Contrast-enhanced CT slice 58 of 77
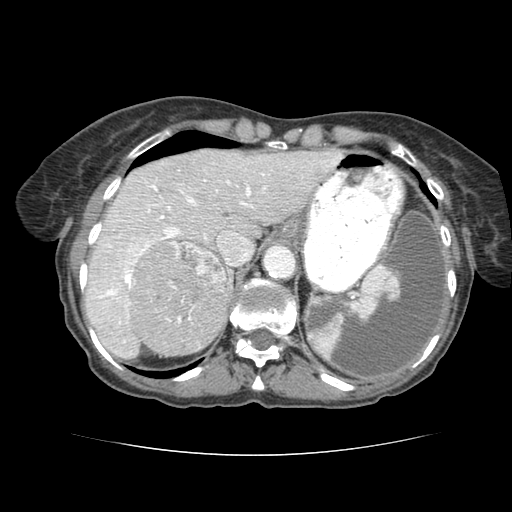
Segmented voxel counts for this case:
Liver: 838662 voxels
Tumor mass: 187245 voxels
Portal vein: 10502 voxels
Abdominal aorta: 8248 voxels